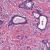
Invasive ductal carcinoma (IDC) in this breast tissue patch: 1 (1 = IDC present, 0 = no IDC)